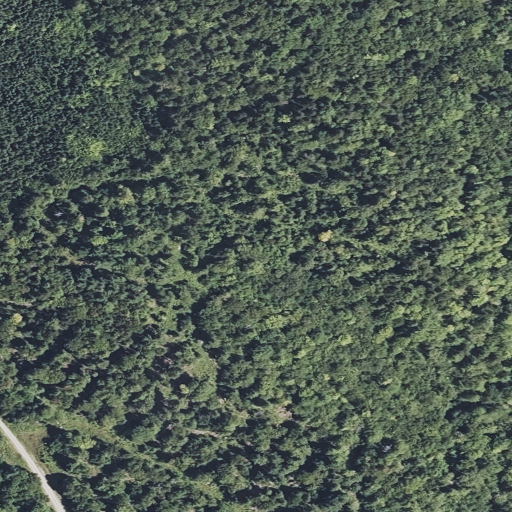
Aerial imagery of mountain in Maine named Quillpig Mountain containing mixed forest, deciduous forest, and evergreen forest